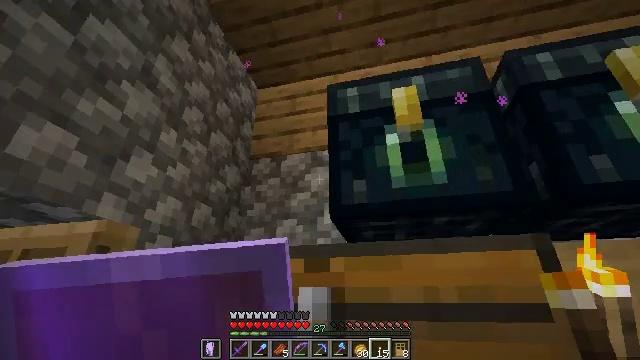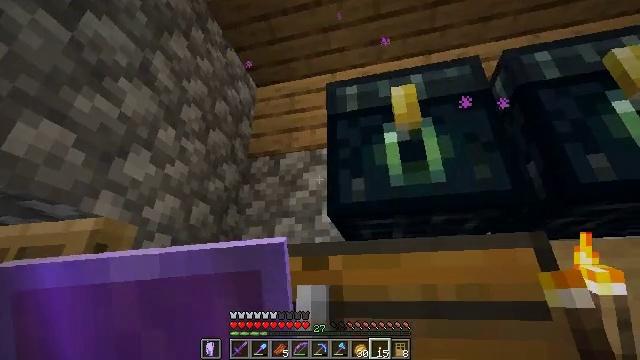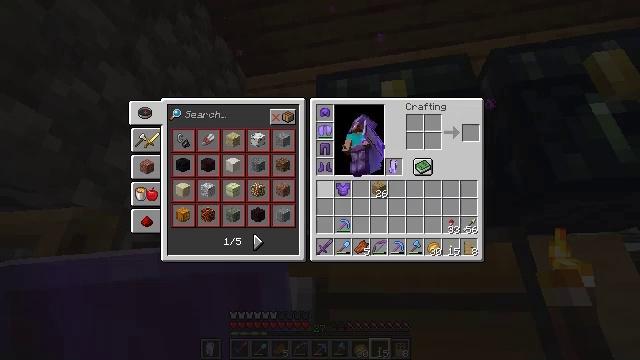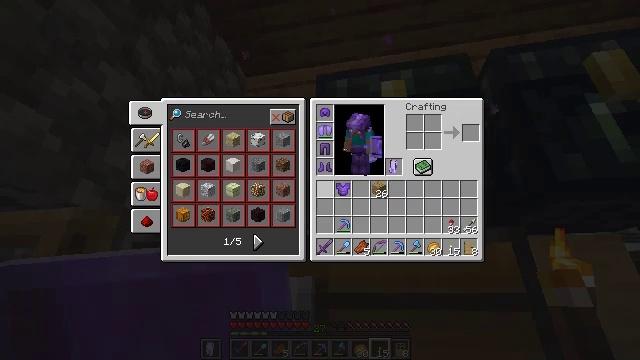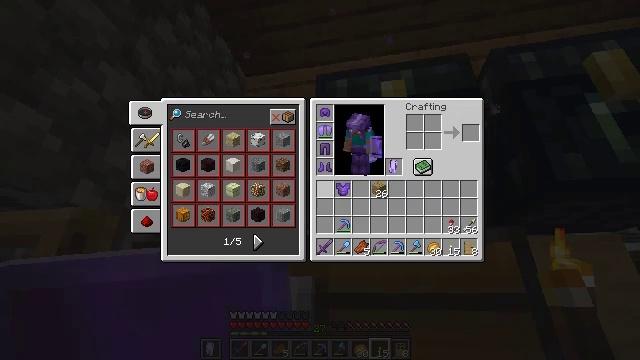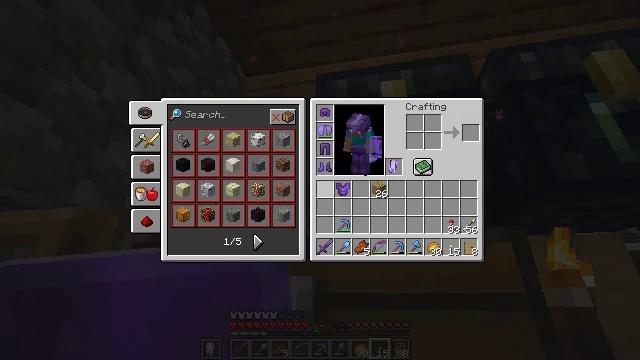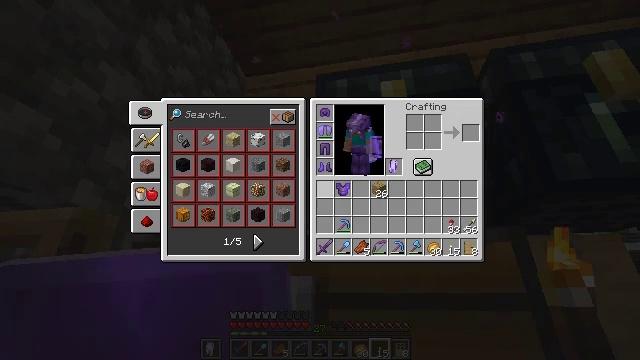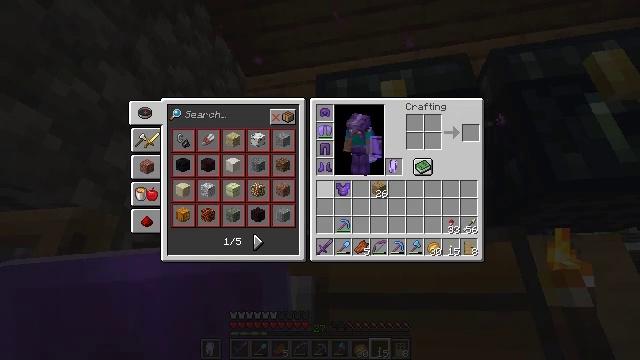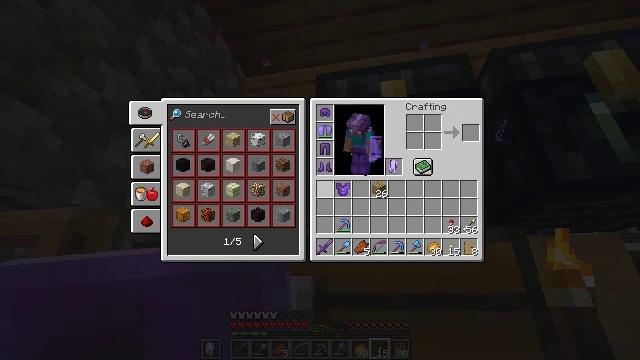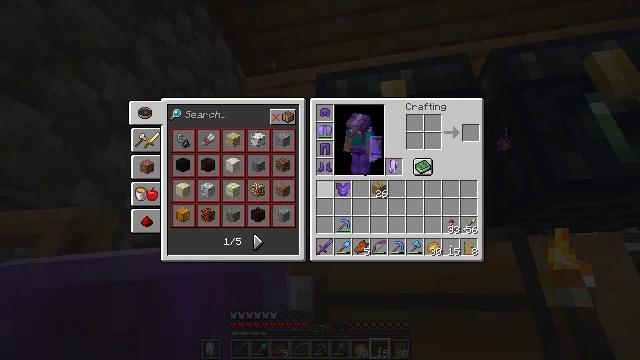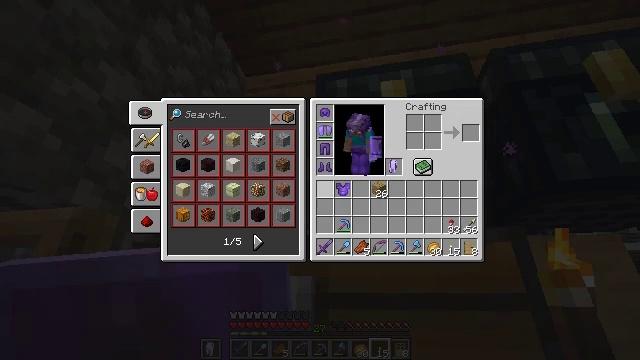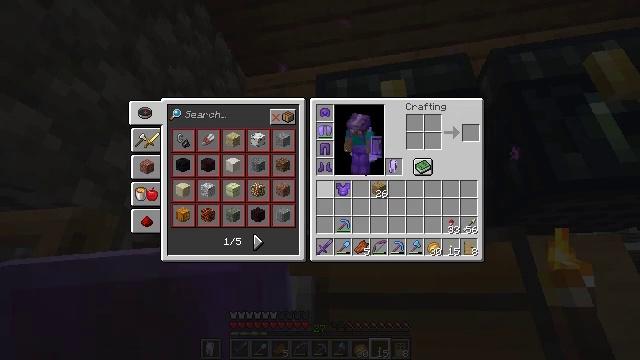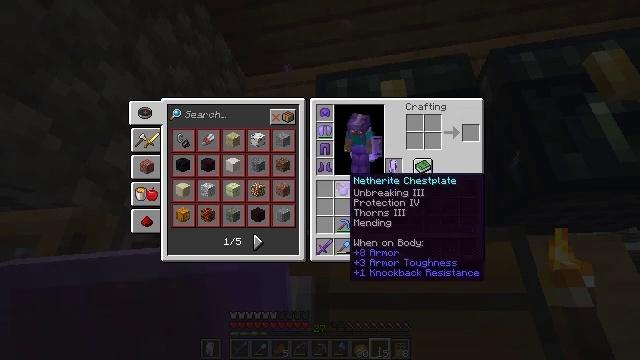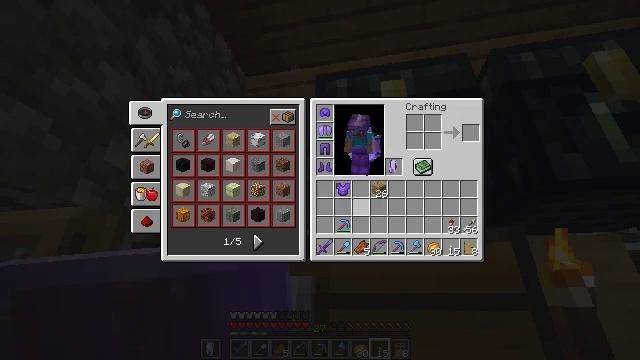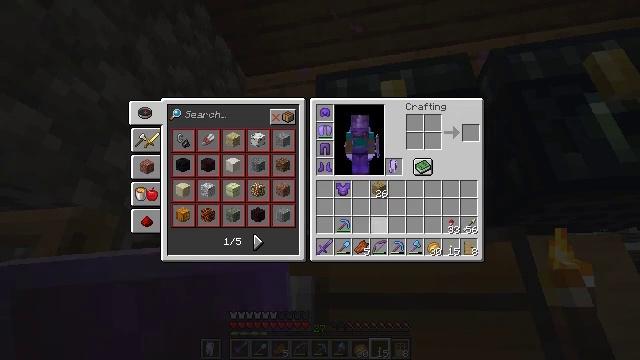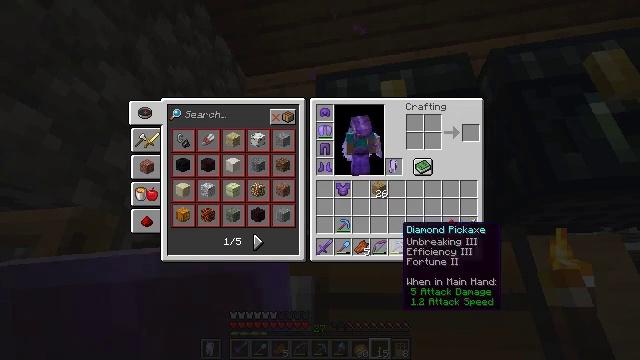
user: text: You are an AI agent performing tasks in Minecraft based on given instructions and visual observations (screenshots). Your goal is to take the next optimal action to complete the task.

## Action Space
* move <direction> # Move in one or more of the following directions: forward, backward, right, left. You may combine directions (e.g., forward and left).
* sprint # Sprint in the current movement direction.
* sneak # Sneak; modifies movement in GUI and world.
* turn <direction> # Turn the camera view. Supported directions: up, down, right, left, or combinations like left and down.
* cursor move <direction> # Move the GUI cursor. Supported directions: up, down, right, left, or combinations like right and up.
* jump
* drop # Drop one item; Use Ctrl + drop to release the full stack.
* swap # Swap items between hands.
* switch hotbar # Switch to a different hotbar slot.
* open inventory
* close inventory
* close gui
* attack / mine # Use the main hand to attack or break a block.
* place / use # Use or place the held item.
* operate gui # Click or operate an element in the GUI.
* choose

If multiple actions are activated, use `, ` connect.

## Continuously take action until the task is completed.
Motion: motion action
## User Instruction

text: Attack the ender chest to collect it.
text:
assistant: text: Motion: no_op
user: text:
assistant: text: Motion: turn right and down, close inventory
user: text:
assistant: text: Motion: close inventory
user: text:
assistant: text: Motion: close inventory
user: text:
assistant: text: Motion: open gui
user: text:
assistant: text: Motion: no_op
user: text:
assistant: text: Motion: no_op
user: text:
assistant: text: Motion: no_op
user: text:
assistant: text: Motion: no_op
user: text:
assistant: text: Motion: no_op
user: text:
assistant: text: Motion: no_op
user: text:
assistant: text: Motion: cursor move right
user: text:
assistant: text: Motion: cursor move right and down
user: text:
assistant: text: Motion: cursor move right and down
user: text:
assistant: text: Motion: cursor move right and down
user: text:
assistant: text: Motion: cursor move right and down
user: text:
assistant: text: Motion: no_op
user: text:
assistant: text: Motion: no_op
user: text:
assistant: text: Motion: cursor move left
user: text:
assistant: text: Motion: cursor move left
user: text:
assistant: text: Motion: no_op
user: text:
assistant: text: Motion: no_op
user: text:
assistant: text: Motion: no_op
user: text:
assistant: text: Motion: no_op
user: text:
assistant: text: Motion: no_op
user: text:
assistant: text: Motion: no_op
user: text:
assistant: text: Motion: no_op
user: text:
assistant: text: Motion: no_op
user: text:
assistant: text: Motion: no_op
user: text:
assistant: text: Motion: no_op